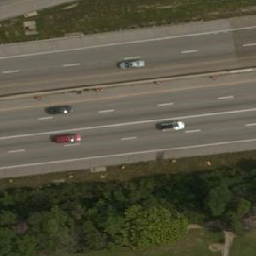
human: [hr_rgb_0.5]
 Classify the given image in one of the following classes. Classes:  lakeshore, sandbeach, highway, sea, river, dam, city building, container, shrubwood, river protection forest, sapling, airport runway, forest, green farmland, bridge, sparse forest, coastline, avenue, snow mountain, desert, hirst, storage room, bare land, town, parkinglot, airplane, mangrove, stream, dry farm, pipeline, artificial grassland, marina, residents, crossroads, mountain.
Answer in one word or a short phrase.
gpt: highway